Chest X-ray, AP view. Patient: 20 years old, sex F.
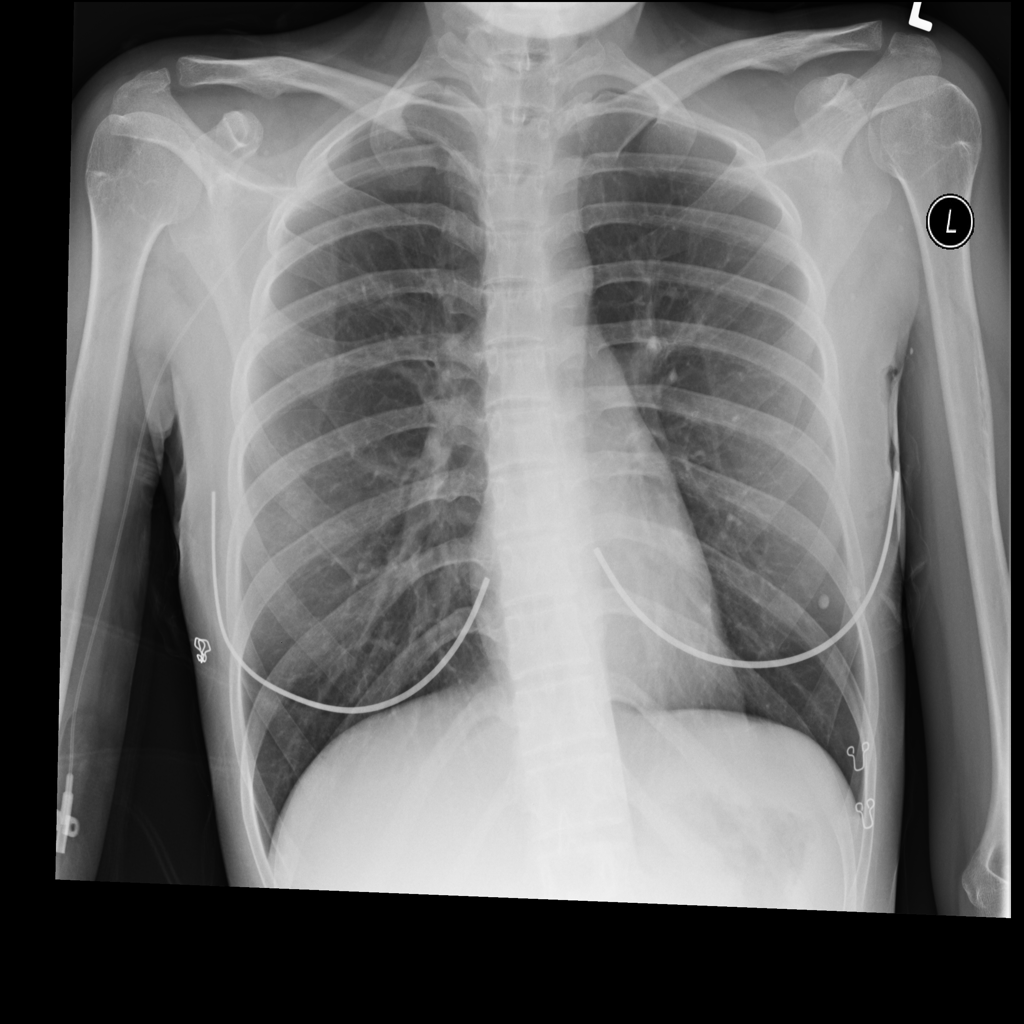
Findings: No Finding